Field crop: maize
Growth stage: 2
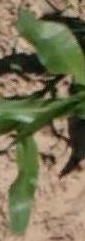
Species: maize